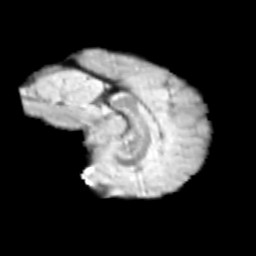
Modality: T2w
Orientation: sagittal
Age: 14
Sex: female
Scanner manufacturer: siemens
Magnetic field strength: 3 T
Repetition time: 3.8 s
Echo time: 0.07 s